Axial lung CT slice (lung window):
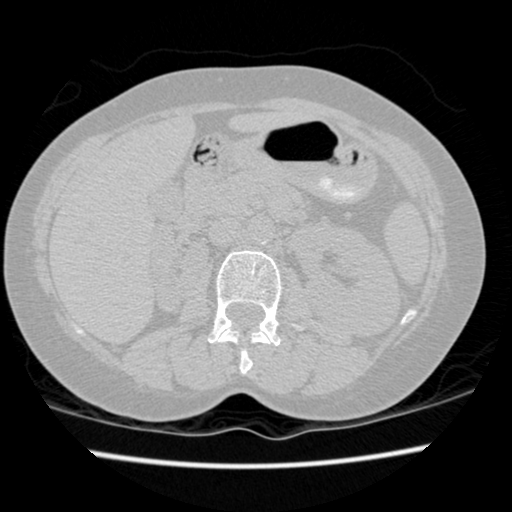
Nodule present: no